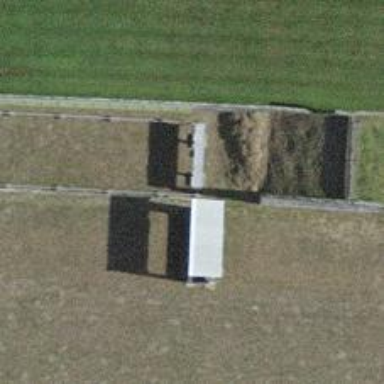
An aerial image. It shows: Retaining wall.